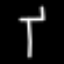
Label: fork